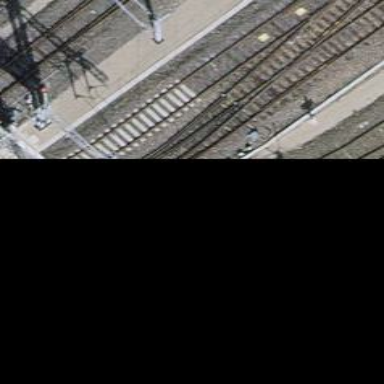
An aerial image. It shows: Railway track with contact line for electrification.